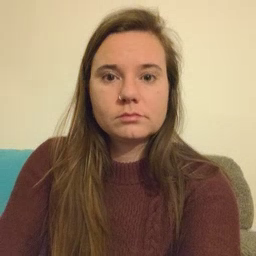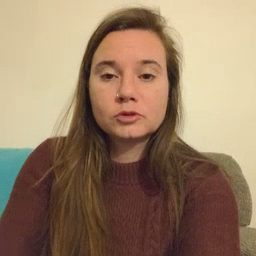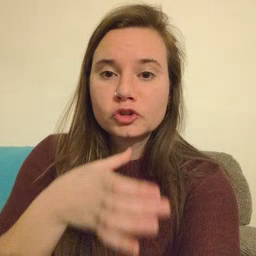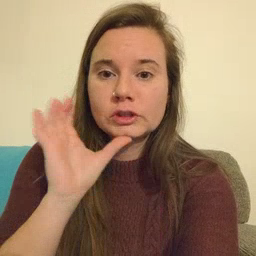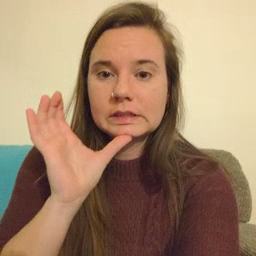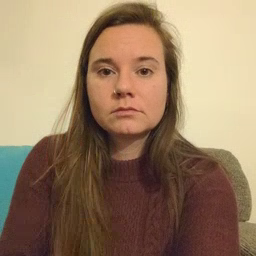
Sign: drink